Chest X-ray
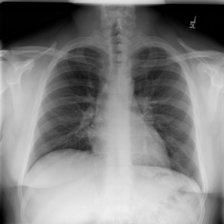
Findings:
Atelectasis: negative
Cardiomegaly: negative
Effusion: negative
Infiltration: negative
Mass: negative
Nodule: negative
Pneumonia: negative
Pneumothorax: negative
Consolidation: negative
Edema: negative
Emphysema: negative
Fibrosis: negative
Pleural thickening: negative
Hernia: negative